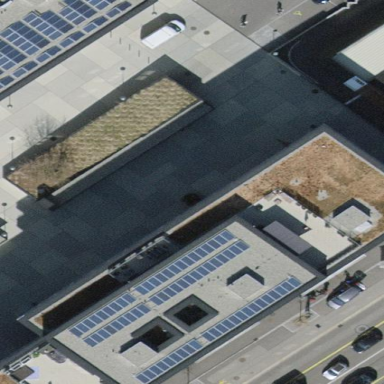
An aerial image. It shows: Parking entrance located on the roof of building.